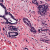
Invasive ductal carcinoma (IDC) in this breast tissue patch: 0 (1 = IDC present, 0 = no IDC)